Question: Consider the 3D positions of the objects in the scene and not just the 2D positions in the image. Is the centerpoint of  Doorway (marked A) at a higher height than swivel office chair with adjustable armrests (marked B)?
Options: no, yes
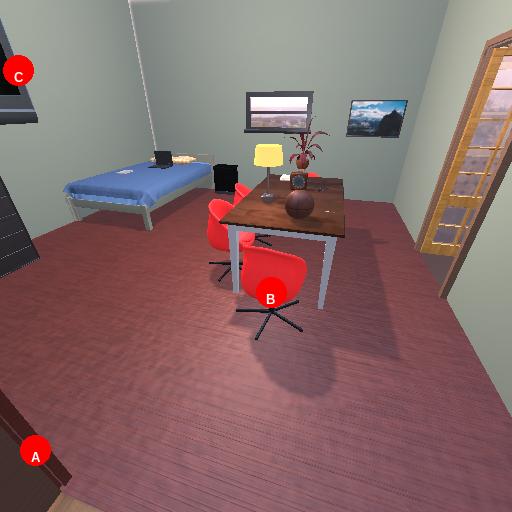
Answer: no